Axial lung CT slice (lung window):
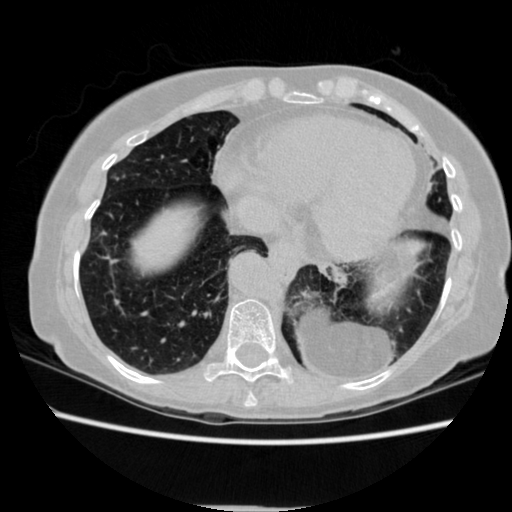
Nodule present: no